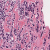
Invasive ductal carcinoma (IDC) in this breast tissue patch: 1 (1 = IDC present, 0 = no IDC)